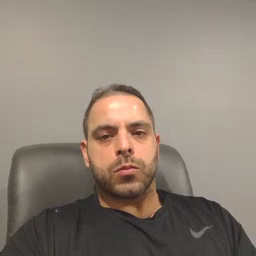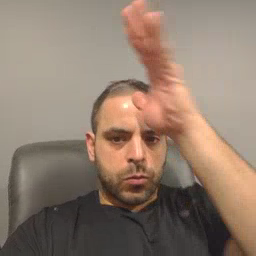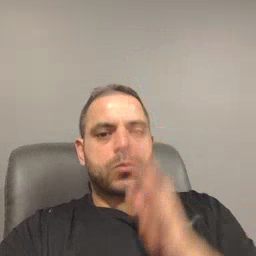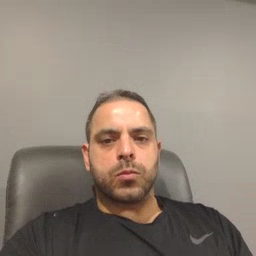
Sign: man